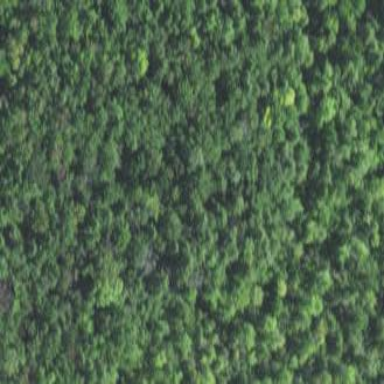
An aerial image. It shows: Beautiful woodland area.